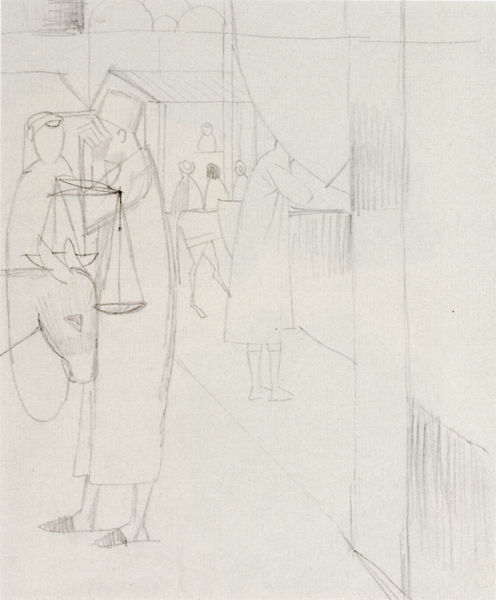
Titel: Markt in Tunis mit Esel
Künstler: August Macke
Standort: Münster
Institution: LWL-Landesmuseum für Kunst und Kulturgeschichte
Schlagwörter: hand, mann, weiß, menschen, frau, grau, männer, skizze, szene, zeichnung, dach, haus, mütze, wand, stehen, strick, personen, esel, handel, pferd, zügel, schuhe, studie, markt, platz, court, hat, men, people, gray, hair, ladies, modern, robe, waage, orient, kohle, schraffur, bleistift, macke, entwurf, stift, man, building, head, street, halfter, zaum, male, kaufen, drawing, black and white, sketch, pantoffeln, tunis, town, wiegen, walls, scale, fes, art, buden, marktstände, stände, ears, shoes, pencil, animal, legs, basar, fingers, sandals, slippers, fez, figure, simple, humans, waagschale, market, oriental, standing, muslim, turban, ass, morocco, donkey, shop, buying, selling, justice, scales, rein, lawyer, merchant, draing, line drawing, judge, marcks, tmann, weigh, mecca, seller, booths, verkaufsuden, verkaufsbuden, supermarket, weights, jjhhjk, scaes, scales of justice, walsls, souk, unfinsihed